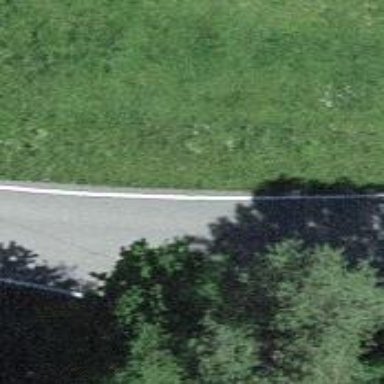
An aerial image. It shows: Passing place on the road.